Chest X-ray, AP view. Patient: 30 years old, sex F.
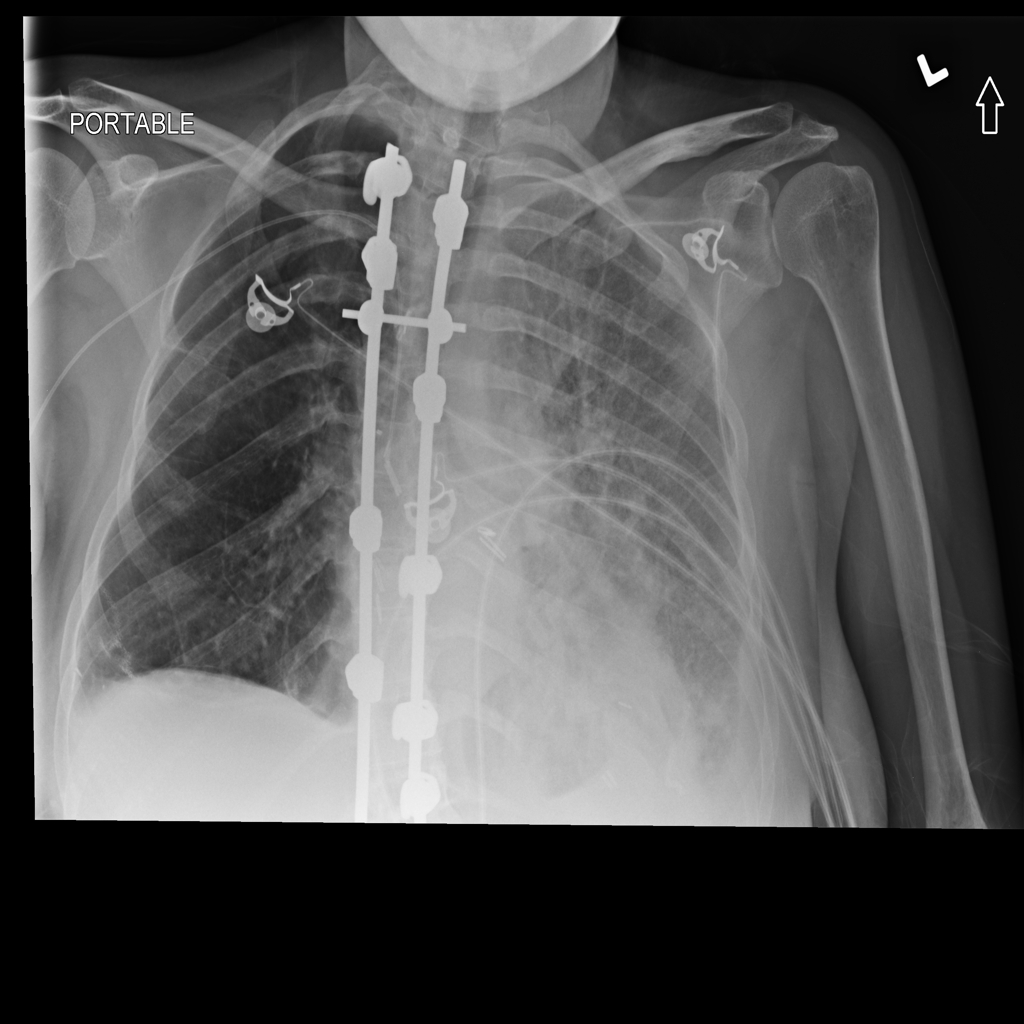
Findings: Effusion